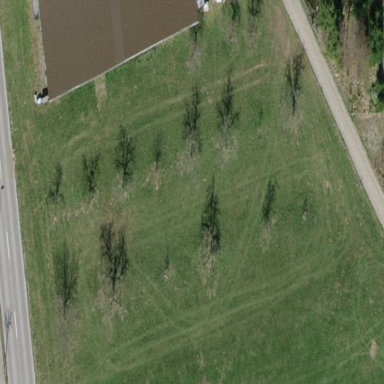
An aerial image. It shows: Orchard.